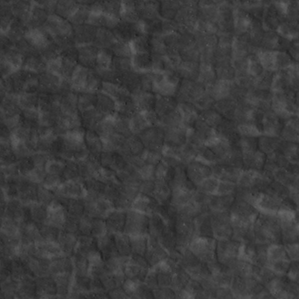
Label: non_frost